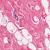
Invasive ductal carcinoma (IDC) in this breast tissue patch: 0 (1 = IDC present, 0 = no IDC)